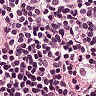
Metastatic tissue present: no